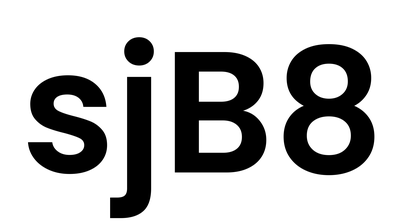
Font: Poppins-SemiBold